Question: I'm having trouble creating users via IP. No logins, no signups, just like Yik Yak. I'm only able to create users in the terminal, but I can't seem to translate that to the code.
In the terminal I can successfully create users by doing this:
'''
irb(main):001:0> user=User.new
=> #<User id: nil, current_ip: nil, created_at: nil, updated_at: nil>
irb(main):002:0> user.current_ip="159.5.159.11"
=> "159.5.159.11"
irb(main):003:0> user.save
'''
Here's what I have at this point. I can't get my ip to save as a new user when I run it in rails server. What am I missing here?
routes.rb
'''
Rails.application.routes.draw do
resources :users
root 'users#create'
'''
users_controller
'''
class UsersController < ApplicationController
before_action :set_user, only: [:show, :edit, :update, :destroy]
cattr_accessor :current_ip
....
def create
@user = User.new(user_params)
@user.current_ip=request.env['REMOTE_ADDR']
@user.save
respond_to do |format|
if @user.save
format.html { redirect_to @user, notice: 'User was successfully created.' }
format.json { render :show, status: :created, location: @user }
else
format.html { render :new }
format.json { render json: @user.errors, status: :unprocessable_entity }
end
end
end
'''
application_controller
'''
class ApplicationController < ActionController::Base
# Prevent CSRF attacks by raising an exception.
# For APIs, you may want to use :null_session instead.
protect_from_forgery with: :exception
before_filter :set_current_ip
protected
def set_current_ip
@user.current_ip = request.env['REMOTE_ADDR']
end
end
'''
Here's the error I'm currently getting

traced to
app/controllers/application_controller.rb:10:in 'set_current_ip'
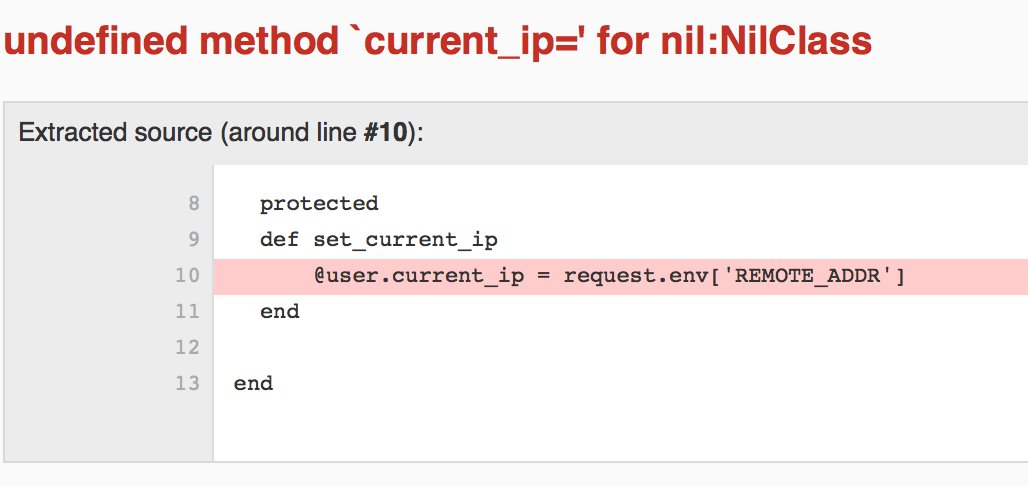
Answer: Looks to me like @user isn't set to anything yet in 'def set_current_ip'.
You probably want to do something like this (in rails 4)
'''
def set_current_ip
@user = User.where(current_ip: request.remote_ip).first_or_create
end
'''
Important to note:
Tracking user's by IP like this might be brittle. IP's can change, and multiple people behind a router via NAT could all have the same IP.
I don't have a great alternative suggestion at the moment, sorry!